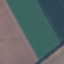
Land use / land cover: AnnualCrop